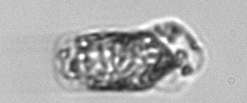
Label: Dactyliosolen_fragilissimus